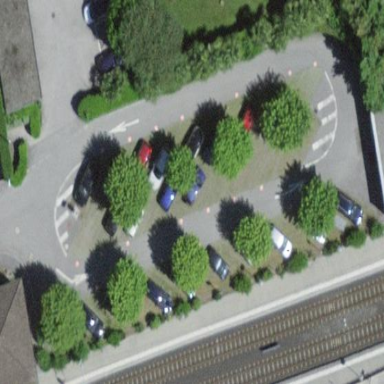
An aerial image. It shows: Park and ride parking facility with surface parking.